Platform: Mobile
Application: Arc Browser
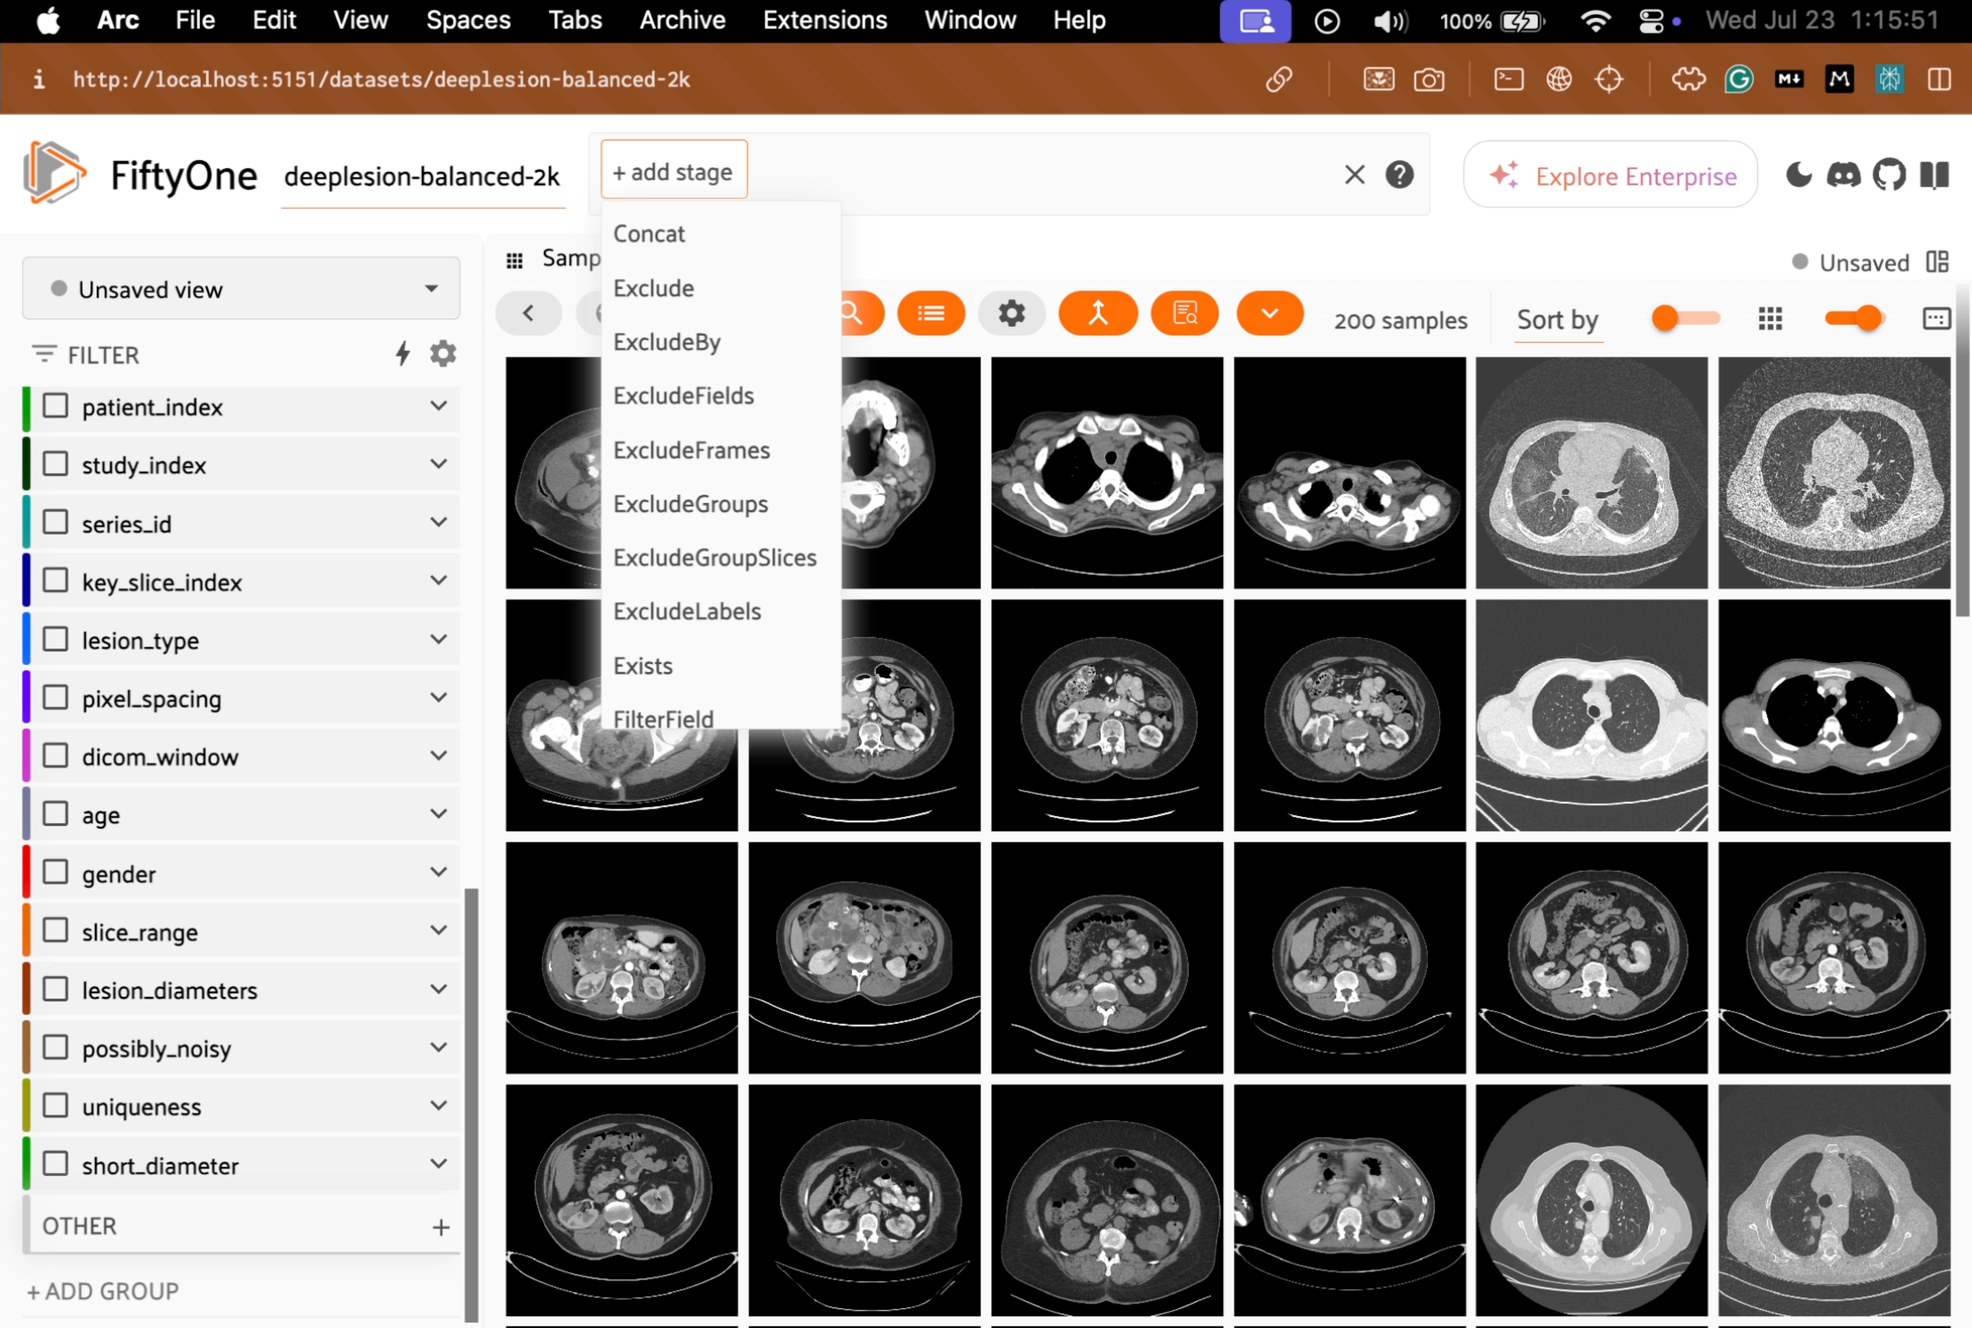
task_description: Apply a view stage to this dataset using the view bar
action_type: select
element_info: Menu Item

task_description: Excludes the fields with a given name from the samples in the samples panel
action_type: select
element_info: Menu Item

task_description: Returns a view containing the samples that have (or do not have) a non-None value for a given field
action_type: select
element_info: Menu Item

task_description: Clear any view stage that has been applied to this dataset
action_type: click
element_info: Icon

task_description: Get help using the view bar
action_type: click
element_info: Icon

task_description: Load a different dataset
action_type: select
element_info: Menu Item

task_description: Read the docs
action_type: click
element_info: Icon

task_description: Check out the repo on GitHub
action_type: click
element_info: Icon

task_description: Join the community on Discord
action_type: click
element_info: Icon

task_description: Switch app view to dark mode
action_type: click
element_info: Icon

task_description: Reload the samples in this dataset
action_type: click
element_info: Icon

task_description: Load a saved view on this dataset
action_type: select
element_info: Menu Item

task_description: Show lesion_type on the samples in the field
action_type: click
element_info: Checkbox

task_description: Show the gender on the samples in the field
action_type: click
element_info: Checkbox

task_description: Reset zoom
action_type: click
element_info: Icon

task_description: Reset spacing
action_type: click
element_info: Icon

task_description: Create a dynamic group
action_type: click
element_info: Icon

task_description: Change how samples are sorted in the samples panel
action_type: select
element_info: Menu Item

task_description: Open an expanded modal for the sixth sample in the first row of the samples panel
action_type: click
element_info: Icon

task_description: Open an expanded modal for the first sample in the third row of the samples panel
action_type: click
element_info: Icon

task_description: Open an expanded modal for the first sample in the fourth row of the samples panel
action_type: click
element_info: Icon

task_description: Open an expanded modal for the sixth sample in the fourth row of the samples panel
action_type: click
element_info: Icon

task_description: Display the age field on the samples in the samples panel
action_type: click
element_info: Checkbox
task_description: What is the name of this dataset?
action_type: hover
element_info: Text

task_description: Reorder fields in sidebar so that slice_range is below short_diameter
action_type: drag
element_info: Menu Item

task_description: Reorder the fields in the sidebar so that series_id is above study_index
action_type: drag
element_info: Menu Item

task_description: Change the spacing between samples in the samples panel
action_type: drag
element_info: Slider

task_description: Change the zoom on the samples in the samples panel
action_type: drag
element_info: Slider

task_description: Open an expanded modal for this sample
action_type: click
element_info: Icon

task_description: Load a saved workspace on this dataset
action_type: click
element_info: Button